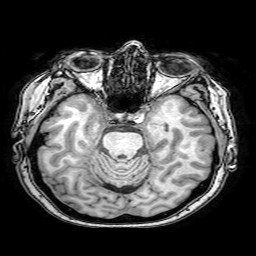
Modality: T1w
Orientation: coronal
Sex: female
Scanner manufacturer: philips
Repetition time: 0.008122 s
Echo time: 0.00372 s